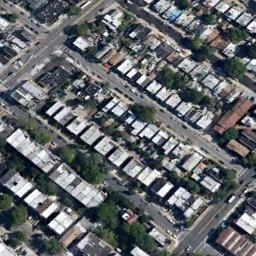
Label: residential